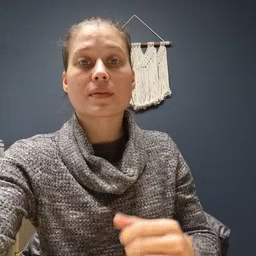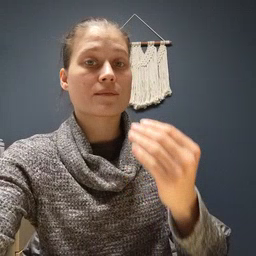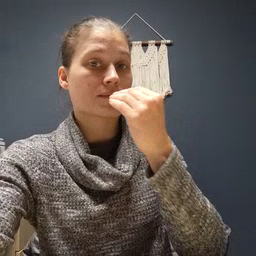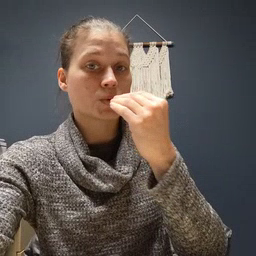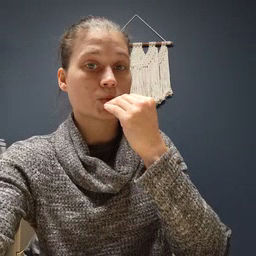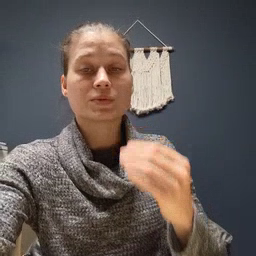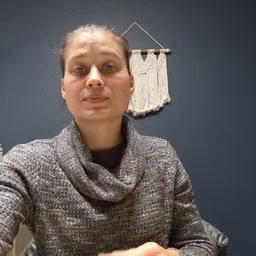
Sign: food